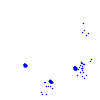
Particle: kaon